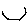
Label: hexagon